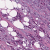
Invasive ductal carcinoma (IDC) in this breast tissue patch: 1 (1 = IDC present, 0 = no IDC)